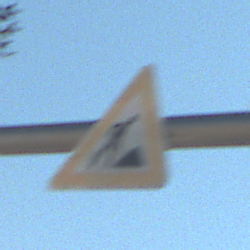
Verkehrszeichen: Arbeitsstelle
Umgebung: Outdoor, Nature
Tageszeit: Midday
Wetter: Clear
Licht: Natural
Jahreszeit: NotSpecified
Kontrast: HighContrast